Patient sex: M
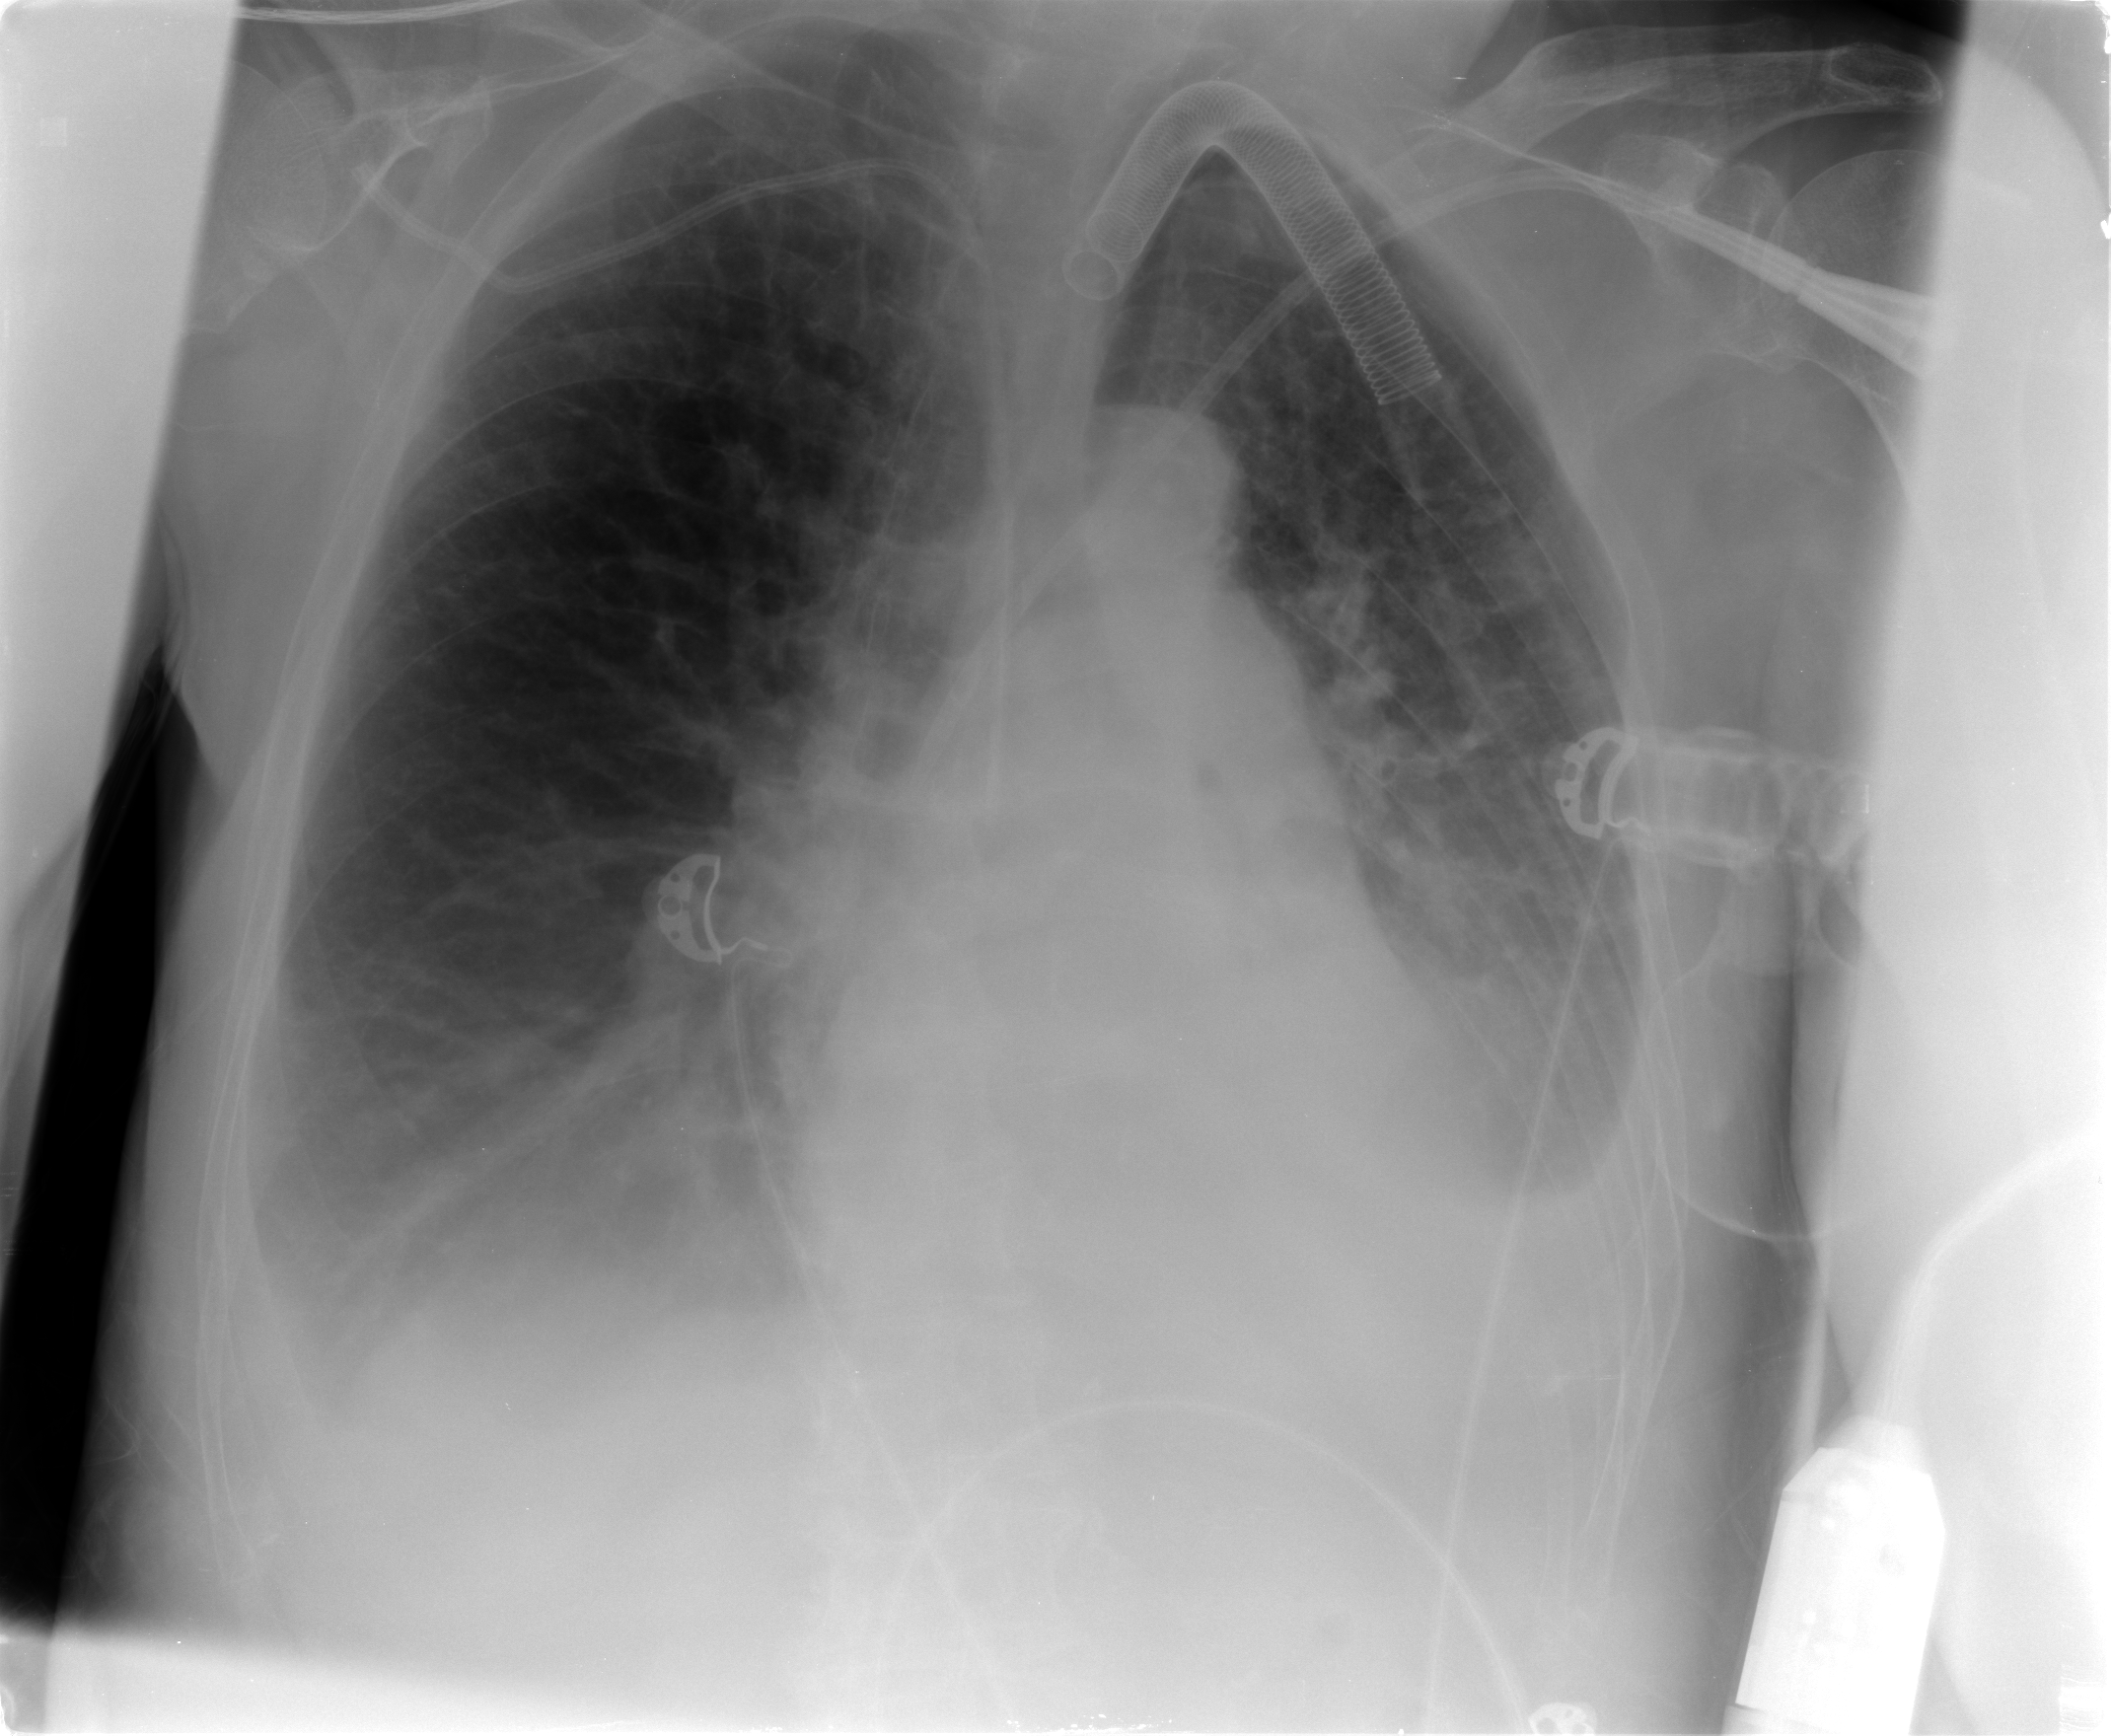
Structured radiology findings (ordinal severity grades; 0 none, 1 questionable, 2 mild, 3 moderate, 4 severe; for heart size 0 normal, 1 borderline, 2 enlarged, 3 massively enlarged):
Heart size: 0
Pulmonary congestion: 3
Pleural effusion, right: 2
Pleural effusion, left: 3
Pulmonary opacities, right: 2
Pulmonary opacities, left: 2
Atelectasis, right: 2
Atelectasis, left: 2